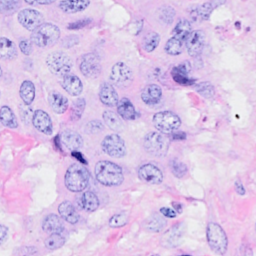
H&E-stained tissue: Breast